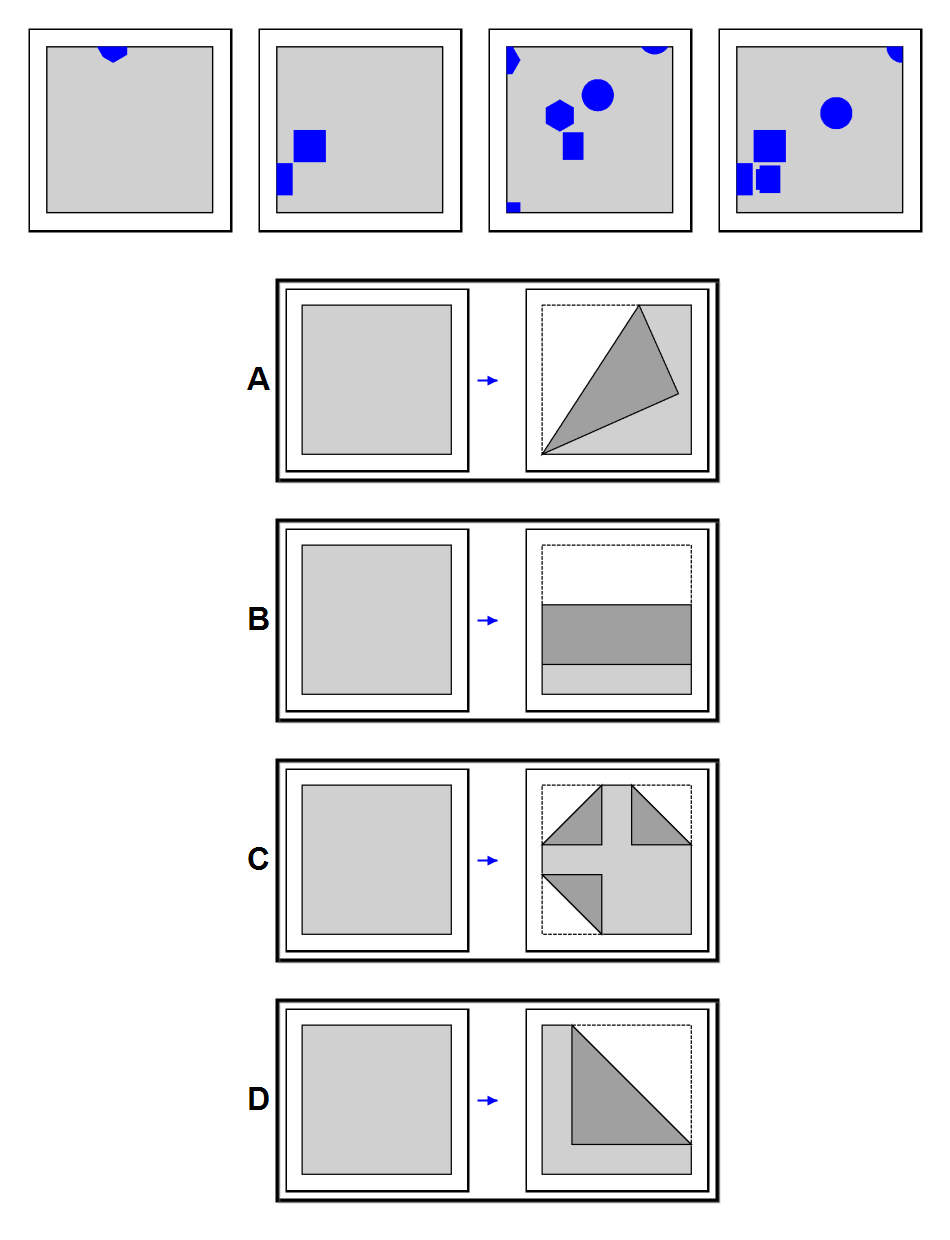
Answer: C